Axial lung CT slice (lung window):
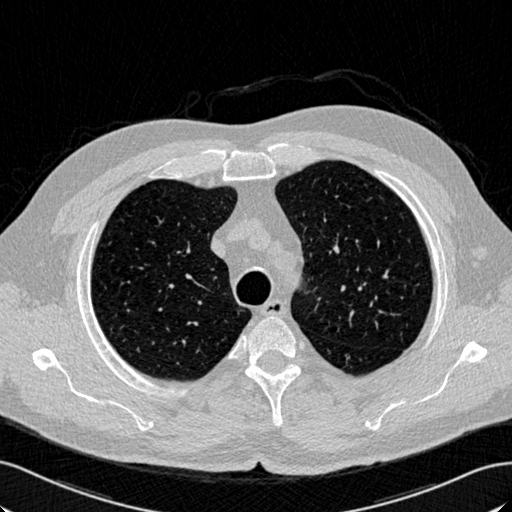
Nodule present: no